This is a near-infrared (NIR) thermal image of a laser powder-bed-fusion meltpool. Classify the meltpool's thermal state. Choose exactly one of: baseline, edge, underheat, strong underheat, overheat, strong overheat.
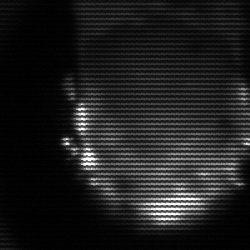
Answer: baseline